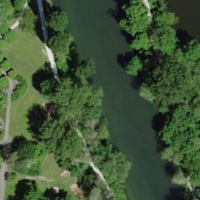
EUNIS habitat code: 15
Species observed at this site:
Corylus avellana